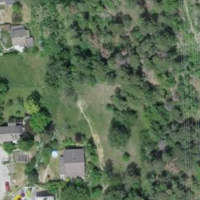
EUNIS habitat code: 44
Species observed at this site:
Cephalanthera rubra